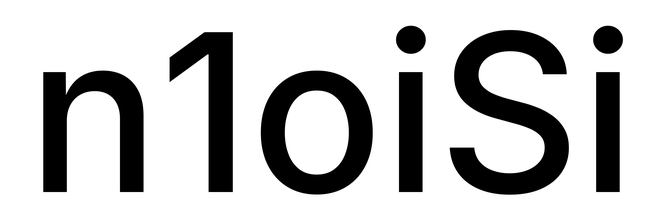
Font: Inter_Medium